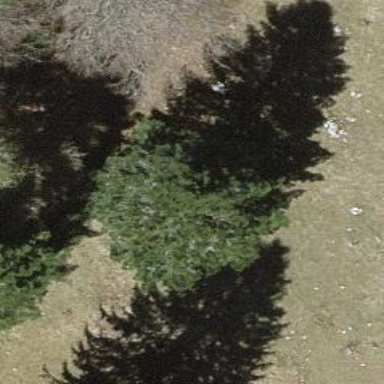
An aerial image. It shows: Needle-leaved tree in nature.